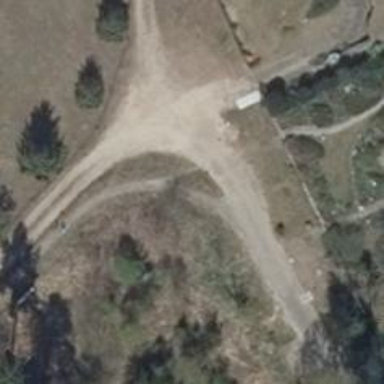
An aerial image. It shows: Gravel cycleway.